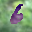
Label: 6